Question: You can see the issue here: <URL>
This works in all other browser (image top) but when viewed in ie6 (image bottom) it wraps incorrectly:

Note: You can see this in later versions of IE by using compatibility view and selecting IE5 Quirks.
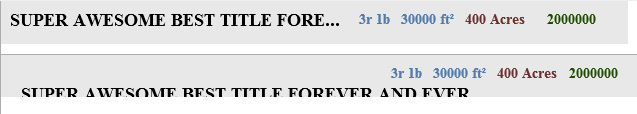
Answer: From what I can tell, the div that holds your title doesn't have a set width. Therefore, IE is telling it to expand, and as it expands, it shifts downward, where there's space. Try setting a width for IE6 only and see if that fixes it.
Additionally, <URL>. Though it's usually in combination with 'position: relative', you may be running into something similar. If the previous solution doesn't work, you could try this.
- Since you don't want to set an explicit width, I've thought of a few other options left to you:
1. Explicitly set clear: none on the non-floated element
2. Use a span element instead of div for the text in question (span is inline, while div is block, so it shouldn't expand to the parent width; given what you're doing, it probably makes more semantic sense to use span, anyway).
3. Use JavaScript to determine the width of the floated div for IE6, and set a size on the non-floated div accordingly (again, you can use conditional comments in your HTML to target IE6 exclusively)
4. Seriously consider whether it's worth supporting IE6 (ie - if this is on a site where the audience is fairly tech-savvy, you can probably forego IE6 support entirely, or at the very least, fixing this problem will cost your project more than the returns you get; but if you're dealing with healthcare providers, you probably have to still deal with IE6).
IE6 has a non-standard box model, which tells block-level elements to expand the full width of their container, instead of "shrink-wrapping" to their content. Their content is larger than the width they're allowing, and the 'float' property takes the floated elements out of the document flow (which is why your 'overflow: hidden', when turned to 'overflow: visible', runs over top the floated content). The newer browsers have basically an "updated definition" (so to speak) of the 'float' property, which tells sibling content to flow around the floated element, in addition to taking it out of the normal document flow. <URL>, if you need more information.